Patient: sex F, age 54
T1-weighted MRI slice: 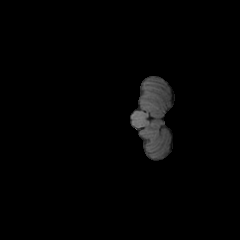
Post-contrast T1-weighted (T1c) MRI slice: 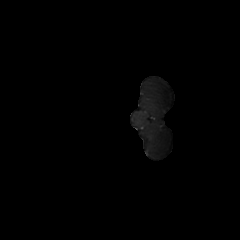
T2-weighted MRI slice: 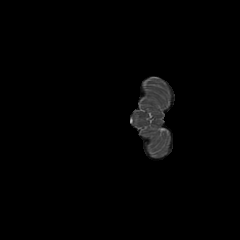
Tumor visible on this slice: no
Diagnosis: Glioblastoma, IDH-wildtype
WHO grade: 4